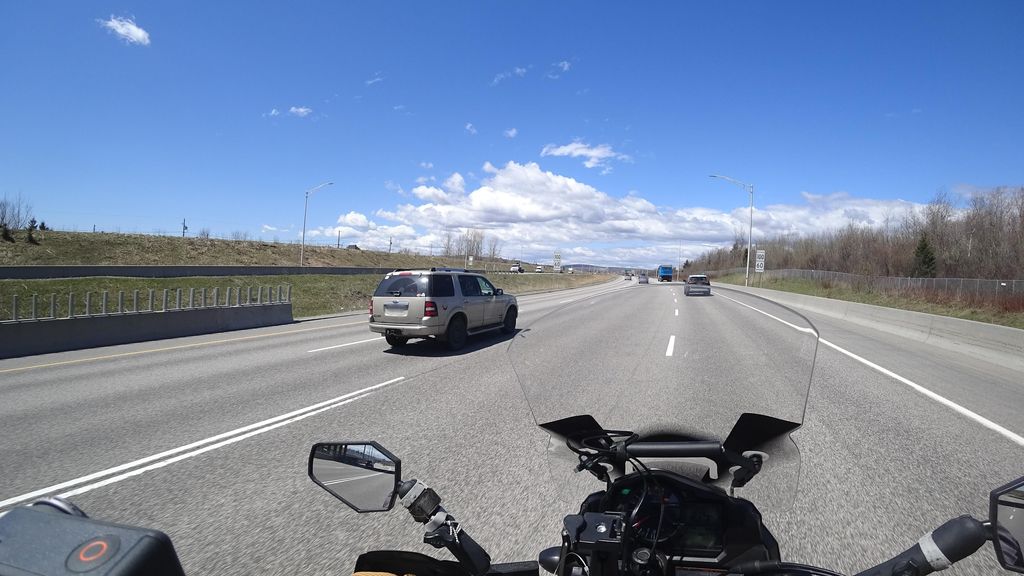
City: quebec_city